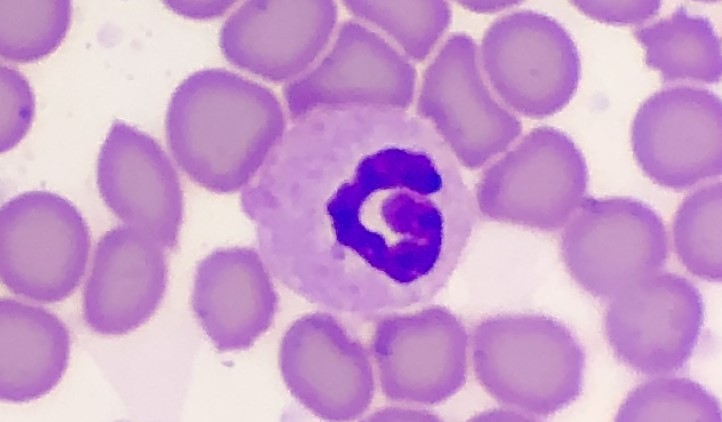
White blood cell type: Neutrophil